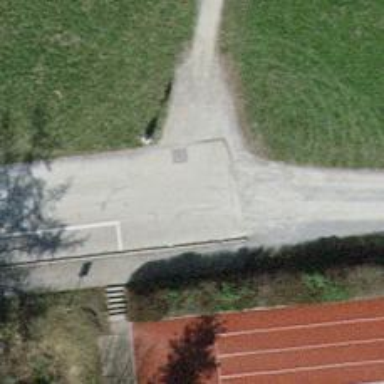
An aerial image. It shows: Asphalt path with excellent trail visibility.